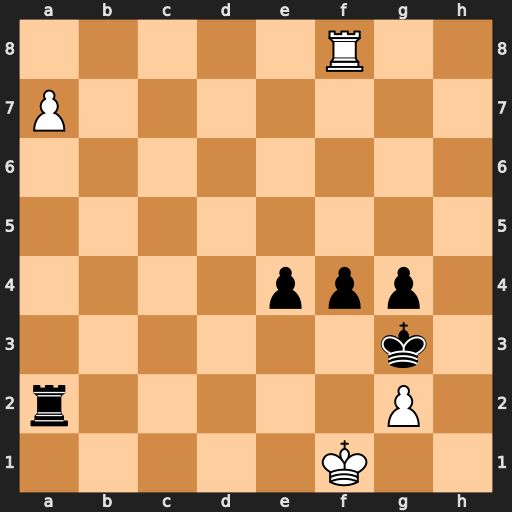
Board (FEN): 5R2/P7/8/8/4ppp1/6k1/r5P1/5K2
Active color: w
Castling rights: -
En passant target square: -
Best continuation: a8=Q Rxa8 Rxa8